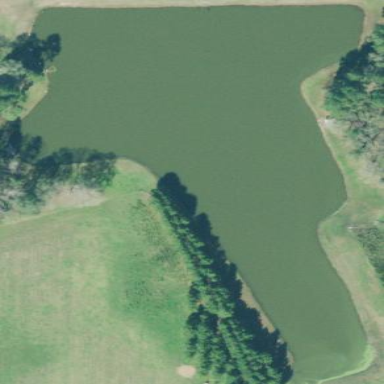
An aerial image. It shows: Reservoir of natural water.